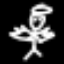
Label: angel